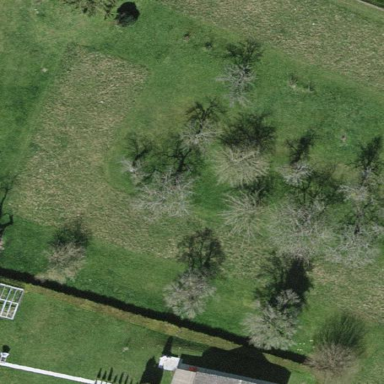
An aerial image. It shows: Orchard.